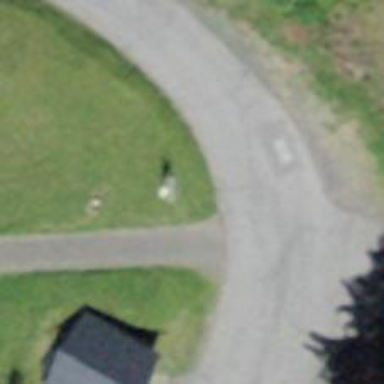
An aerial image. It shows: Bench for seating.